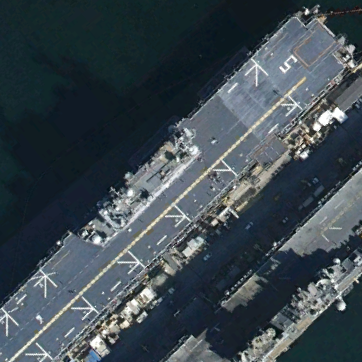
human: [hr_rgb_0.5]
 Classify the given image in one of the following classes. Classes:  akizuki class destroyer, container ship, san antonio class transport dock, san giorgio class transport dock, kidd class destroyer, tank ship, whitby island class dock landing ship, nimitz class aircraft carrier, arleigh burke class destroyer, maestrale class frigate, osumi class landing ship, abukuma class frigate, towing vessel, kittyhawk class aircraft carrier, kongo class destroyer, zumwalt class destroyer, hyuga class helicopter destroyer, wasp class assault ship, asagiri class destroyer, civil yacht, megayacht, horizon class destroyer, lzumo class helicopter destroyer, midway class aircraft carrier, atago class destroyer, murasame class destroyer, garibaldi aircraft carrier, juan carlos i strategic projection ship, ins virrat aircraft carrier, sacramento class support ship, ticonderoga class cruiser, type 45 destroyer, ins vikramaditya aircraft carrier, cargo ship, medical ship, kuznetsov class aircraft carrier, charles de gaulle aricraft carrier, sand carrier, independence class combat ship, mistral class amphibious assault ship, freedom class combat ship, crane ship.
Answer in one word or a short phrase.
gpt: Wasp class assault ship